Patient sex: F
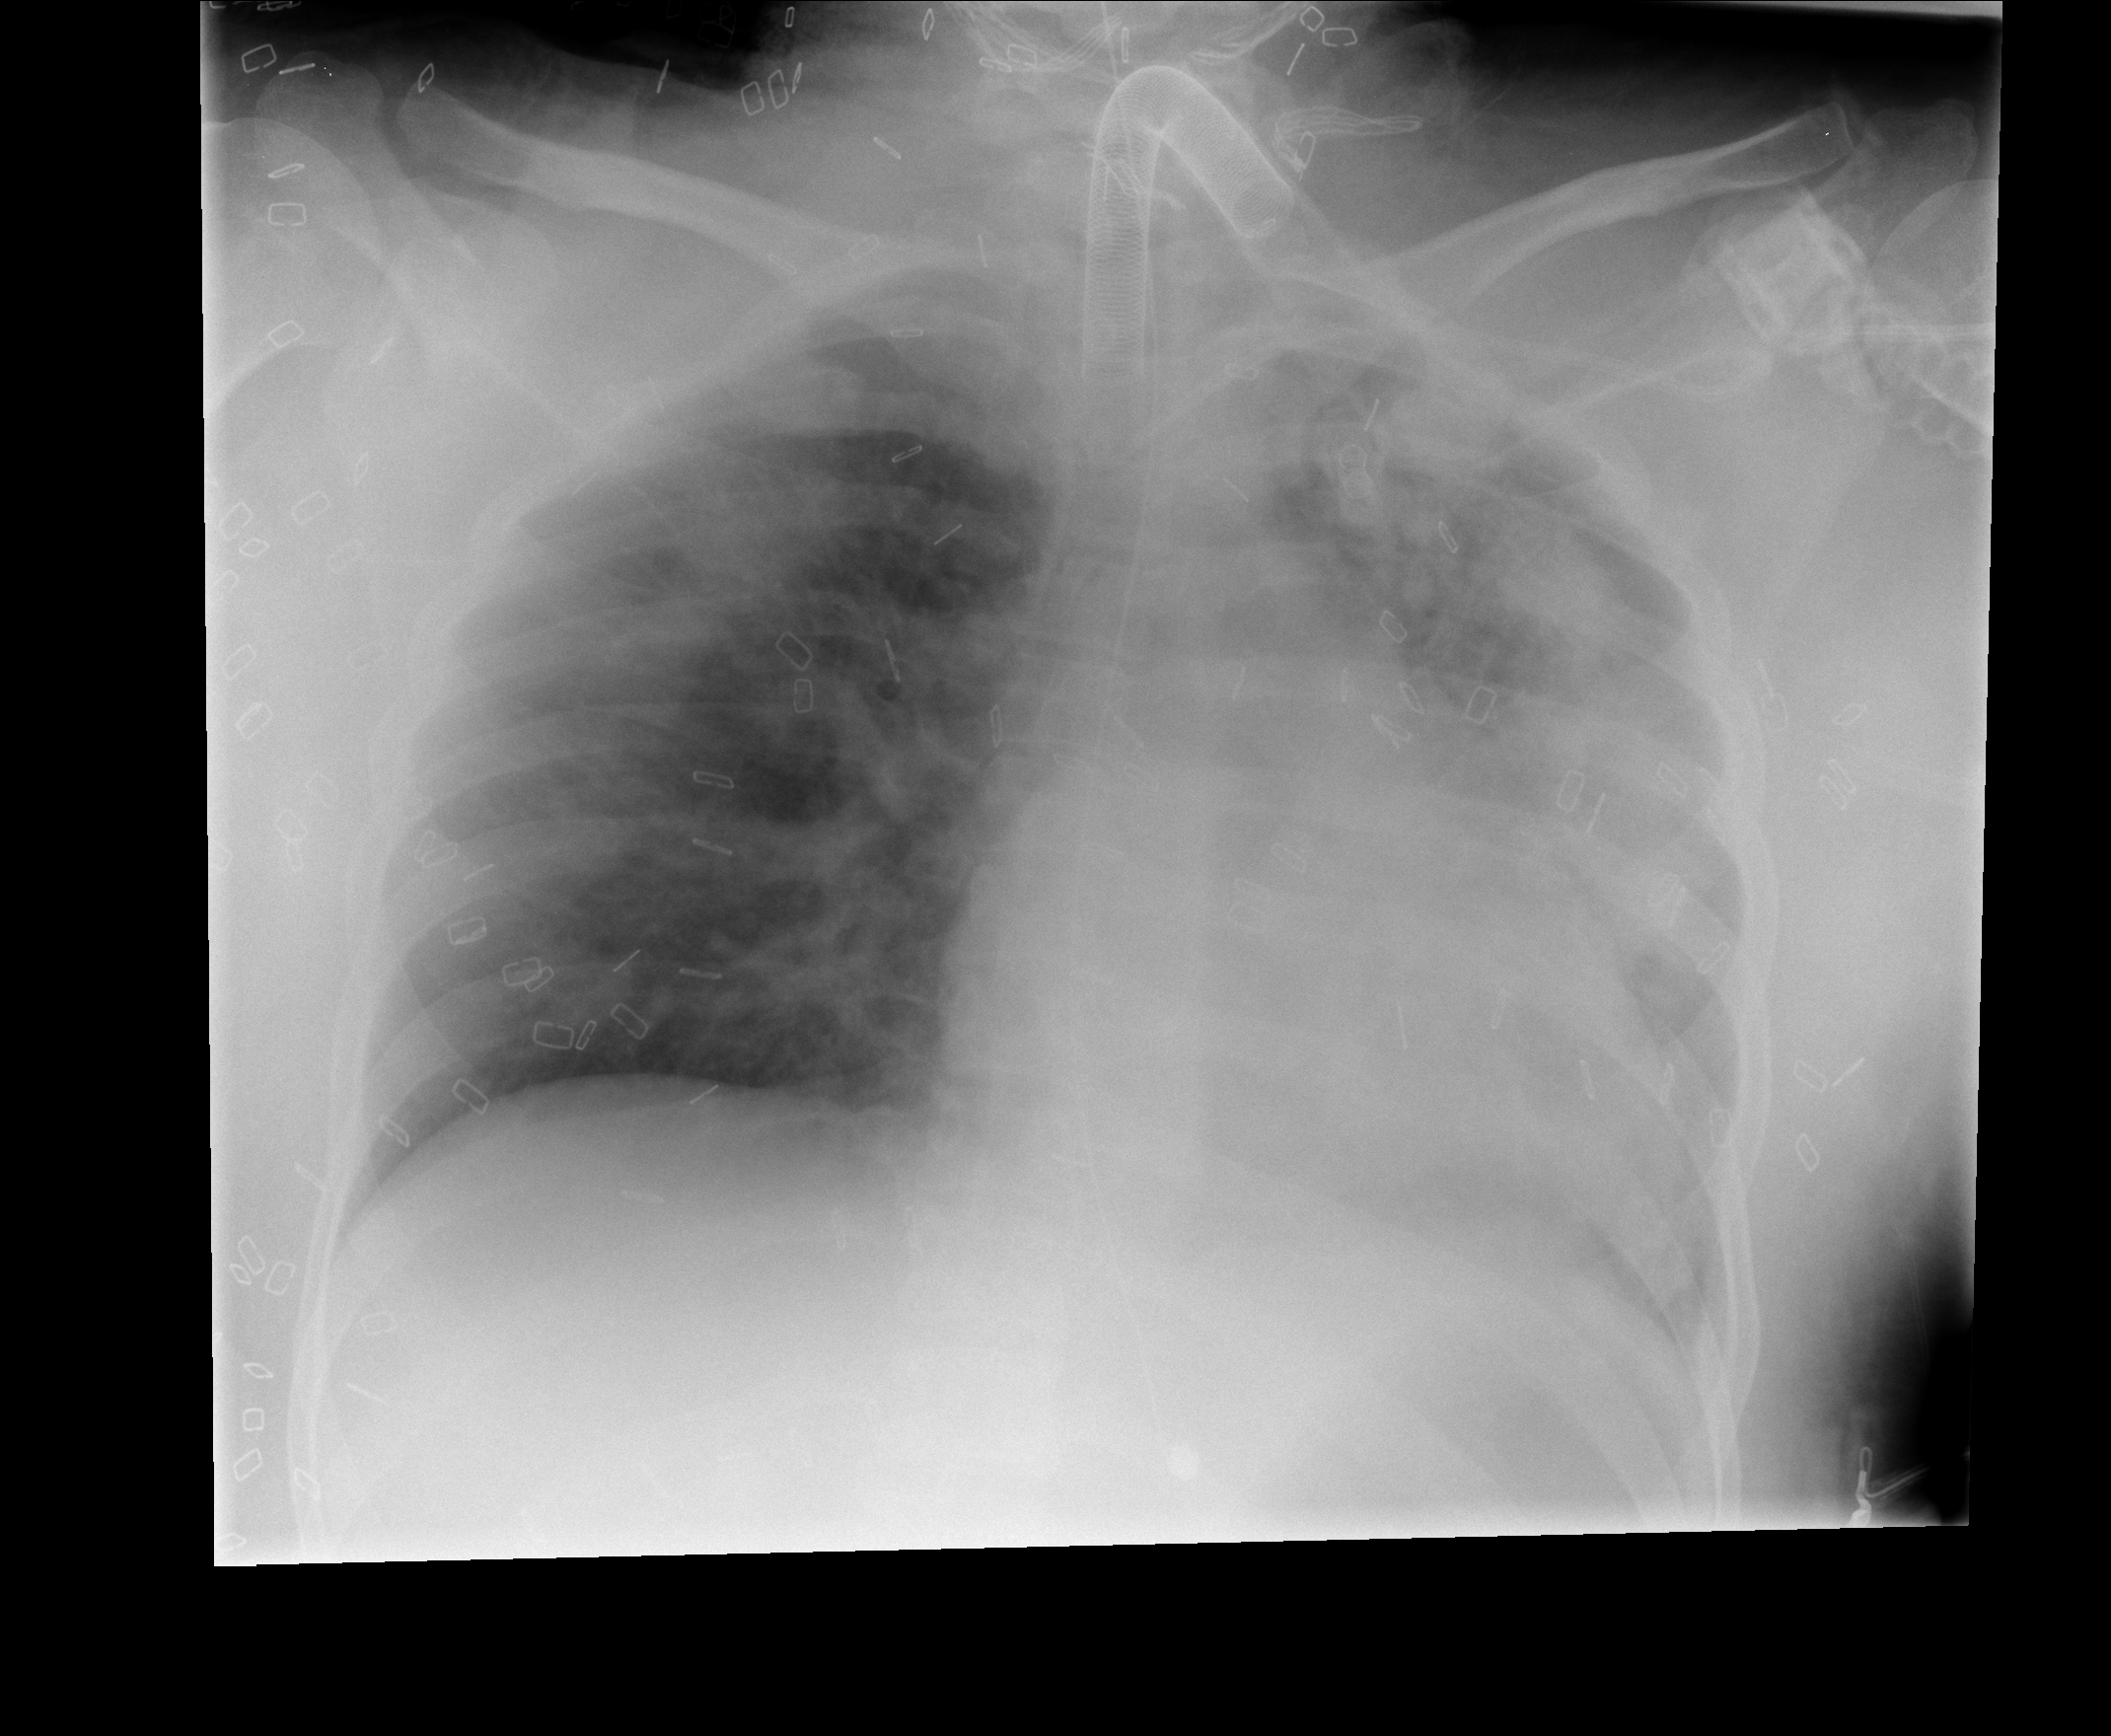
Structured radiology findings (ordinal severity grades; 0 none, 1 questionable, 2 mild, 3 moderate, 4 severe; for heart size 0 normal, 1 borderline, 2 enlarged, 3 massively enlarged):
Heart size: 2
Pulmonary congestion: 0
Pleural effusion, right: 0
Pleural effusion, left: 2
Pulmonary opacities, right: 2
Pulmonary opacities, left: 3
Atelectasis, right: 0
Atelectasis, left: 2